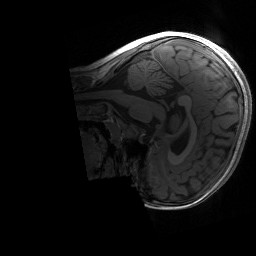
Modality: T1w
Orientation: sagittal
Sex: male
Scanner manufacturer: siemens
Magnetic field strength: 3 T
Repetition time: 1.9 s
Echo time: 0.00243 s